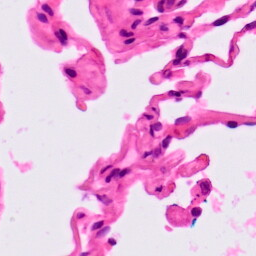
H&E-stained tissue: Lung